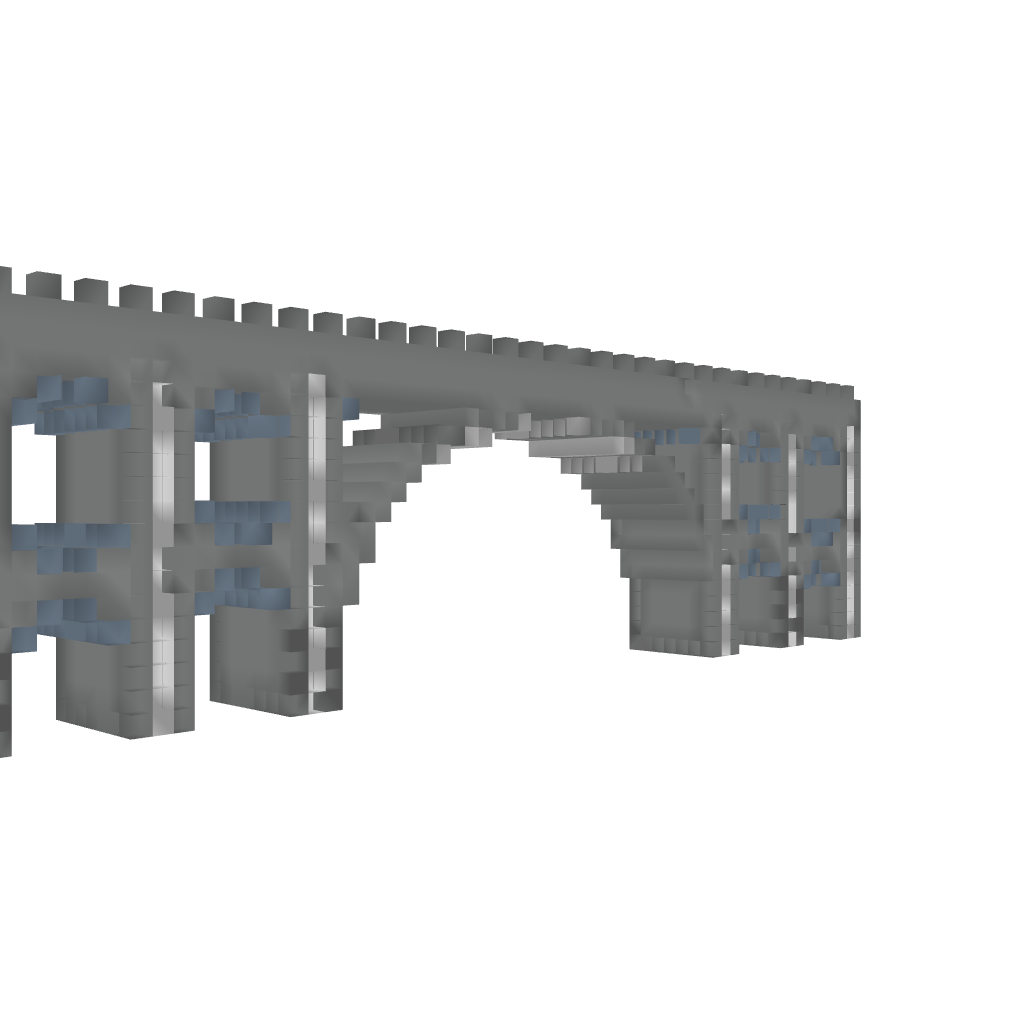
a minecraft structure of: large stone brick bridge